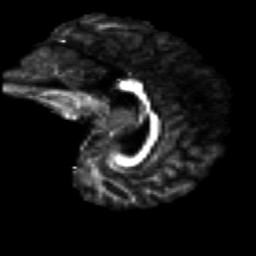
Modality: FA
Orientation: sagittal
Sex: male
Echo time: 0.114 s